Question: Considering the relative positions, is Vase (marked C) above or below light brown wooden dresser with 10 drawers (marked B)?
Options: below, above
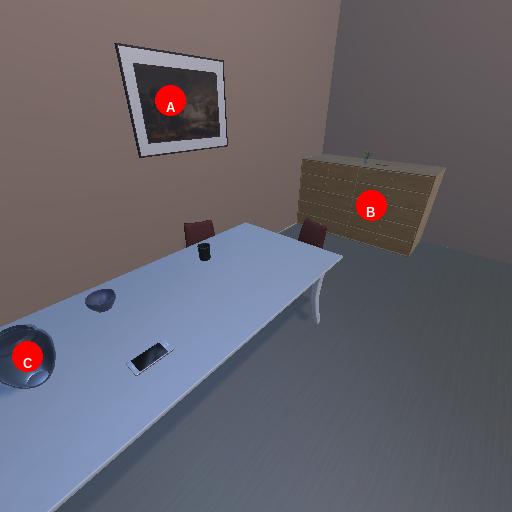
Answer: below